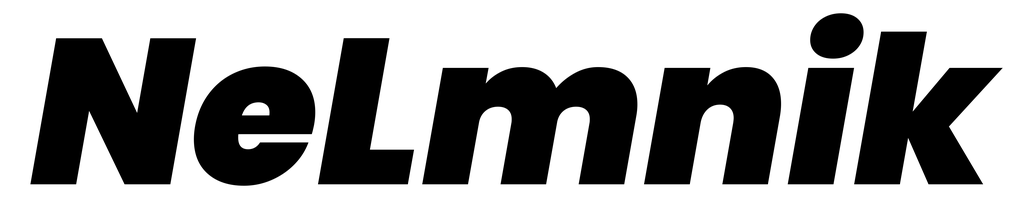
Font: Poppins-BlackItalic